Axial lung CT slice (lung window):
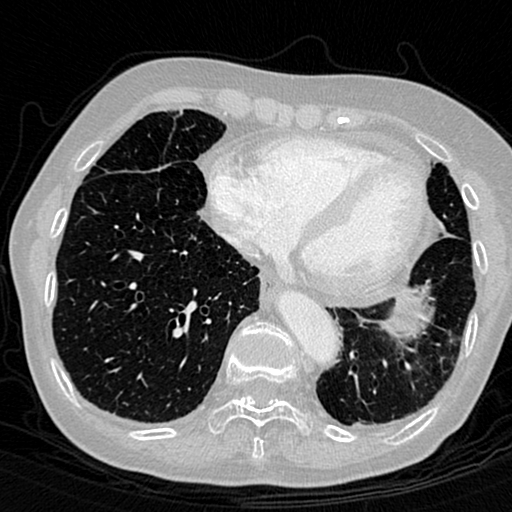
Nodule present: no